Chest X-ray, AP view. Patient: 22 years old, sex F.
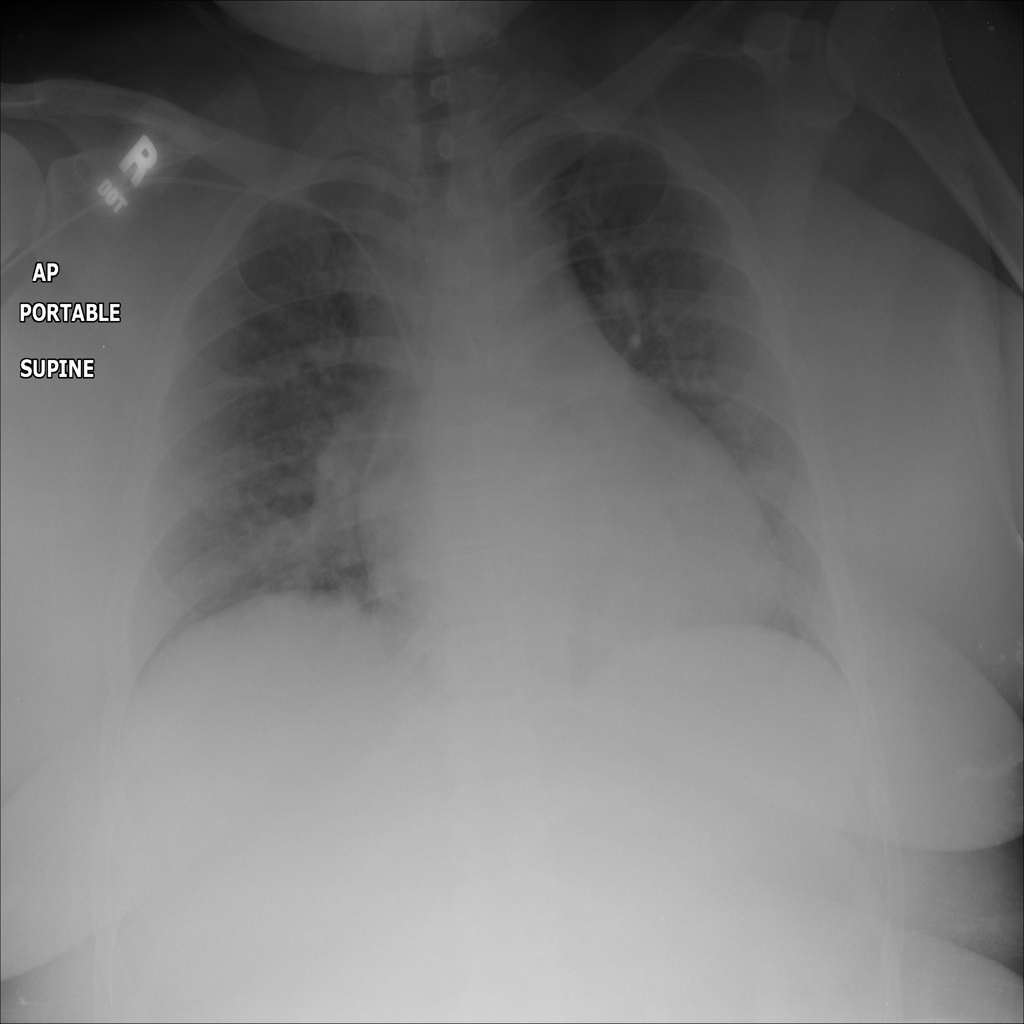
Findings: No Finding